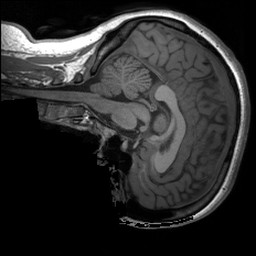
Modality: T1w
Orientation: sagittal
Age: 28
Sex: female
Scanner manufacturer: siemens
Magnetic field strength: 3 T
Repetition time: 1.9 s
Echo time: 0.00232 s